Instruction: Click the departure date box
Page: home
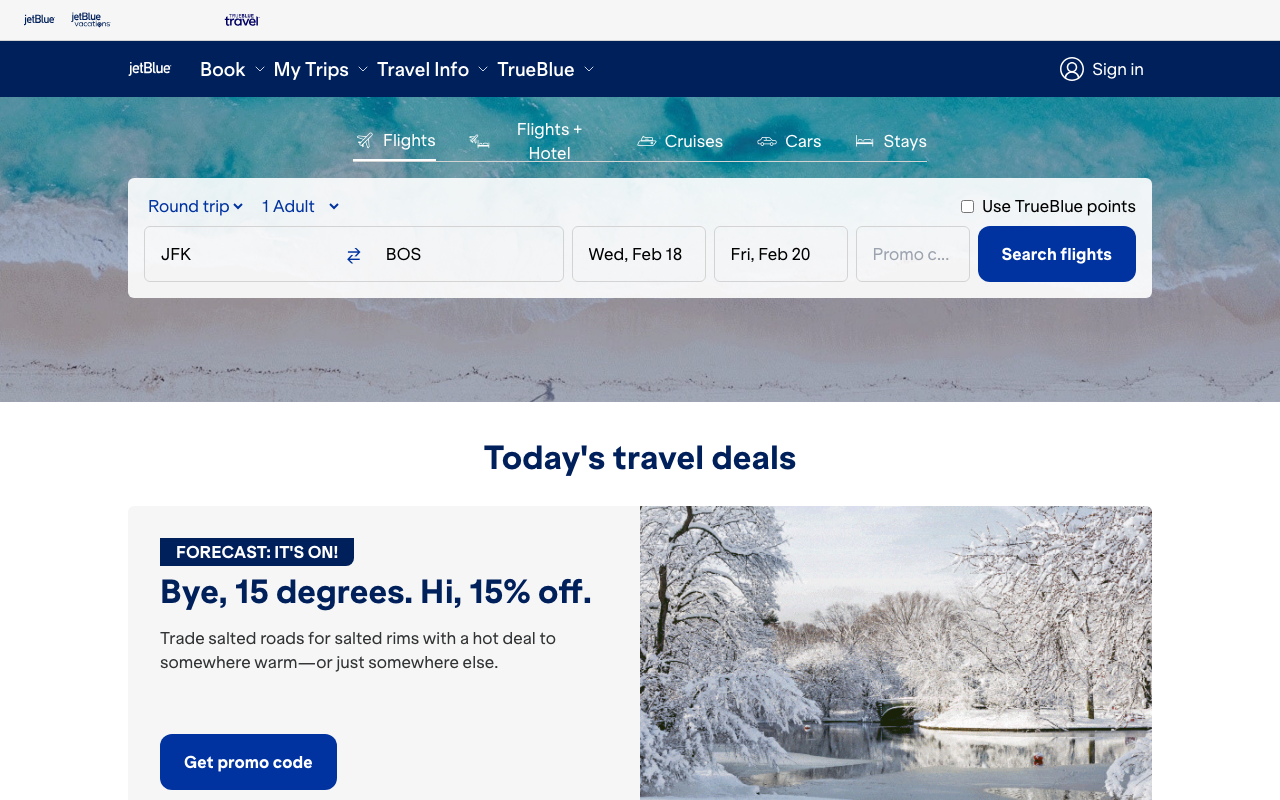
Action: click